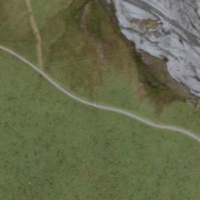
EUNIS habitat code: 23
Species observed at this site:
Zygaena exulans